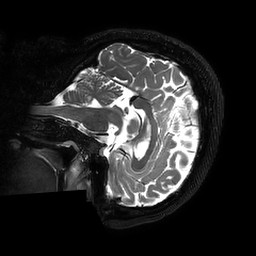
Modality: T2w
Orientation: sagittal
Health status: ill
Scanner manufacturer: philips
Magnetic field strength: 3 T
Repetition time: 2.5 s
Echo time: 0.331 s